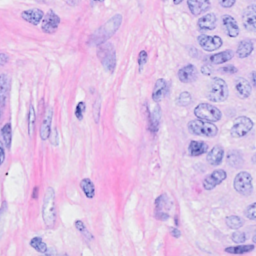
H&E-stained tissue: Breast